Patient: sex M, age 78
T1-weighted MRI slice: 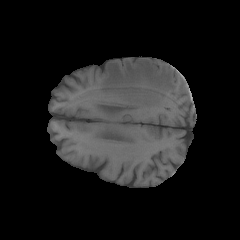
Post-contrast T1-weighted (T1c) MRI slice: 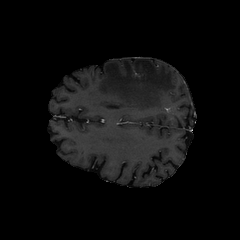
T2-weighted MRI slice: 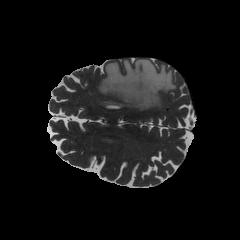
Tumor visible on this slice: yes
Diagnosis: Glioblastoma, IDH-wildtype
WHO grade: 4